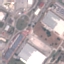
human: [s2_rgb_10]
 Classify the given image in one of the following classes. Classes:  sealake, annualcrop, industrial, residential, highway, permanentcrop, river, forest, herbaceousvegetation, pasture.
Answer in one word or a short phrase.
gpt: Industrial